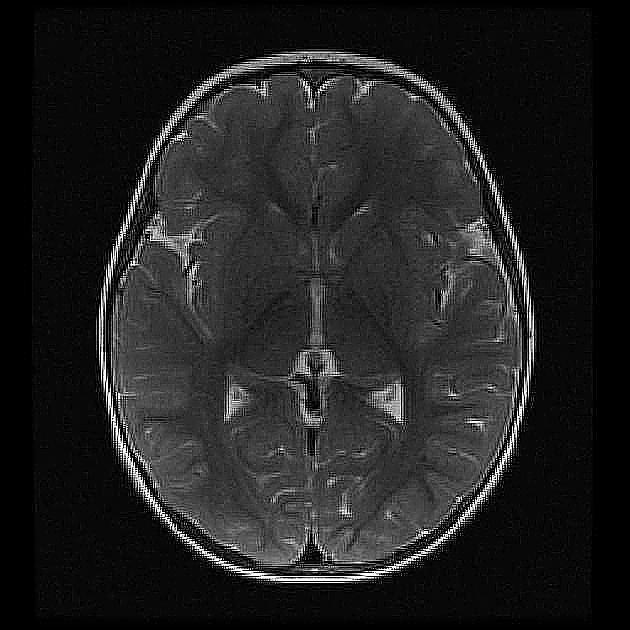
Label: notumor